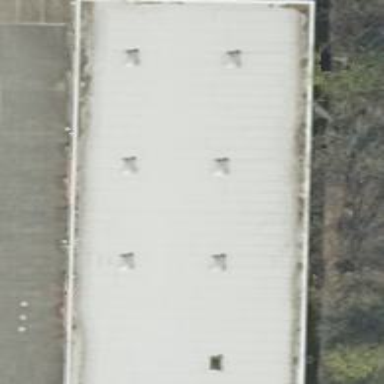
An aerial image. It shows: Commercial building housing car repair shop.